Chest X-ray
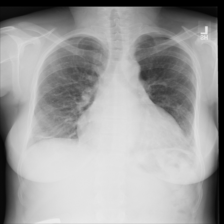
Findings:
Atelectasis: positive
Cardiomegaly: positive
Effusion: negative
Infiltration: negative
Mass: negative
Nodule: negative
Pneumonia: negative
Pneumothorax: negative
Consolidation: negative
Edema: negative
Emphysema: negative
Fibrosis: negative
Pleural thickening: negative
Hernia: negative